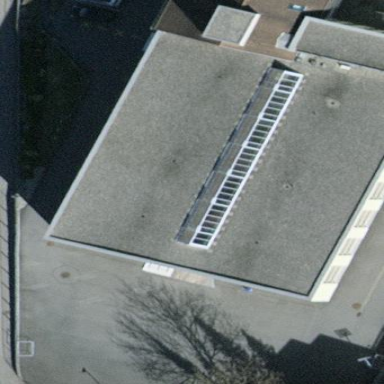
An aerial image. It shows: Building with gabled glass roof. The building part is colored yellow.